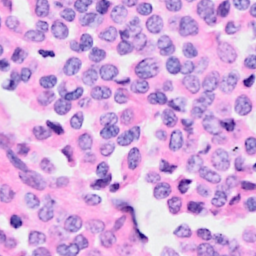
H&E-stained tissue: Breast